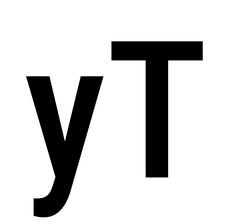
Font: Roboto_Condensed_Medium